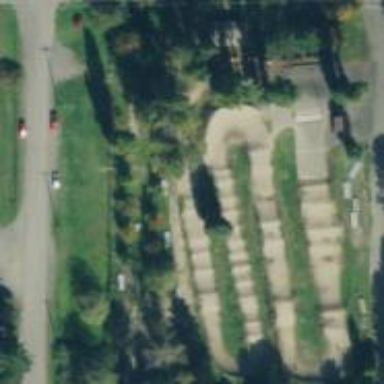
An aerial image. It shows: Cycleway road passing through leisure land track.